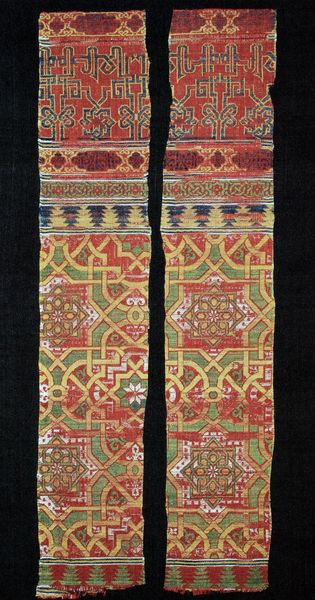
Titel: Seidenfragmente
Standort: Berlin
Institution: Kunstgewerbemuseum
Schlagwörter: blau, umhang, weiß, bäume, gelb, grün, blume, bunt, rot, schal, muster, ornament, teppich, knoten, lang, zerrissen, vorhang, felder, gold, stoff, stoffe, borte, zwei, farben, formen, linien, wandteppich, wolle, symmetrie, dekor, floral, ornamente, streifen, läufer, stufen, teppiche, fein, exotisch, stege, foto, fotografie, photographie, gemustert, reste, fetzen, orient, orientalisch, stern, asien, sterne, seite, illustration, reihe, tanne, mosaik, buchseite, photo, verziert, ornamental, fragment, geometrisch, arabisch, grab, verschlungen, rollen, tapisserie, gewebe, bänder, mandala, textil, israel, wandbehang, gewebt, islam, kelim, weben, bahnen, weberei, riss, schals, länge, fragmente, hebräisch, maurisch, keltisch, buchmalerei, islamisch, byzanz, gerissen, irisch, msuter, flechtmuster, textilie, rotz, bandagen, webmuster, maureske, knüpferei, 2, gewege, 1100, kirchlicher kontext